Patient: sex F, age 34
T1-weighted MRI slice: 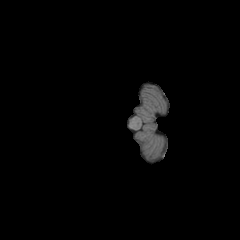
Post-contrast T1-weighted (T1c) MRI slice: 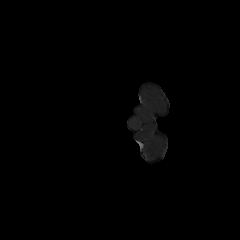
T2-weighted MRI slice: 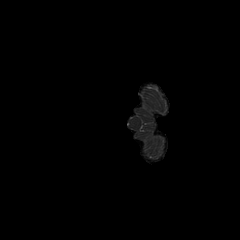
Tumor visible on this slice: no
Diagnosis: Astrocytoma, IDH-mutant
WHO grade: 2